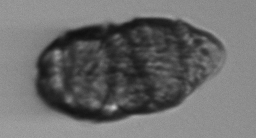
Label: Margalefidinium